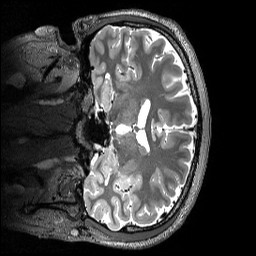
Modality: T2w
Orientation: coronal
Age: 25
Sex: male
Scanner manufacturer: siemens
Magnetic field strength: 3 T
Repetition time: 3.2 s
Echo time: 0.565 s